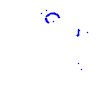
Particle: proton